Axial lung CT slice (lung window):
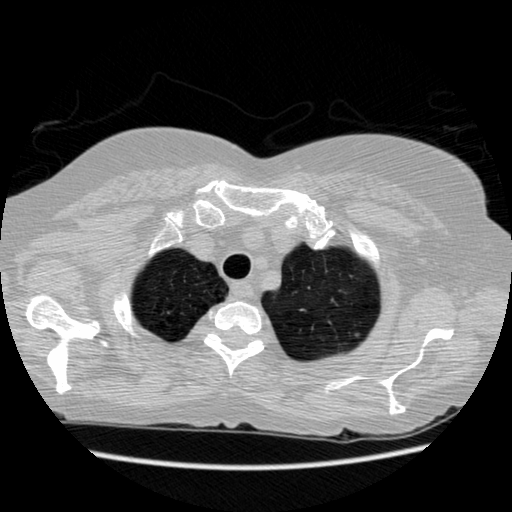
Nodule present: yes
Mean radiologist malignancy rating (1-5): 4